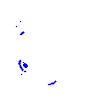
Particle: pion